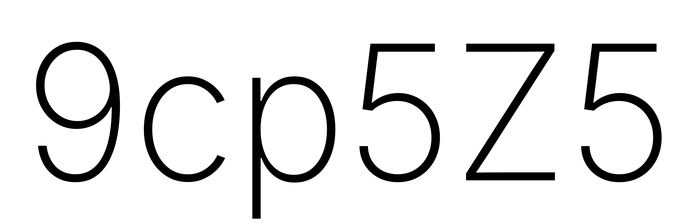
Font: Inter_ExtraLight